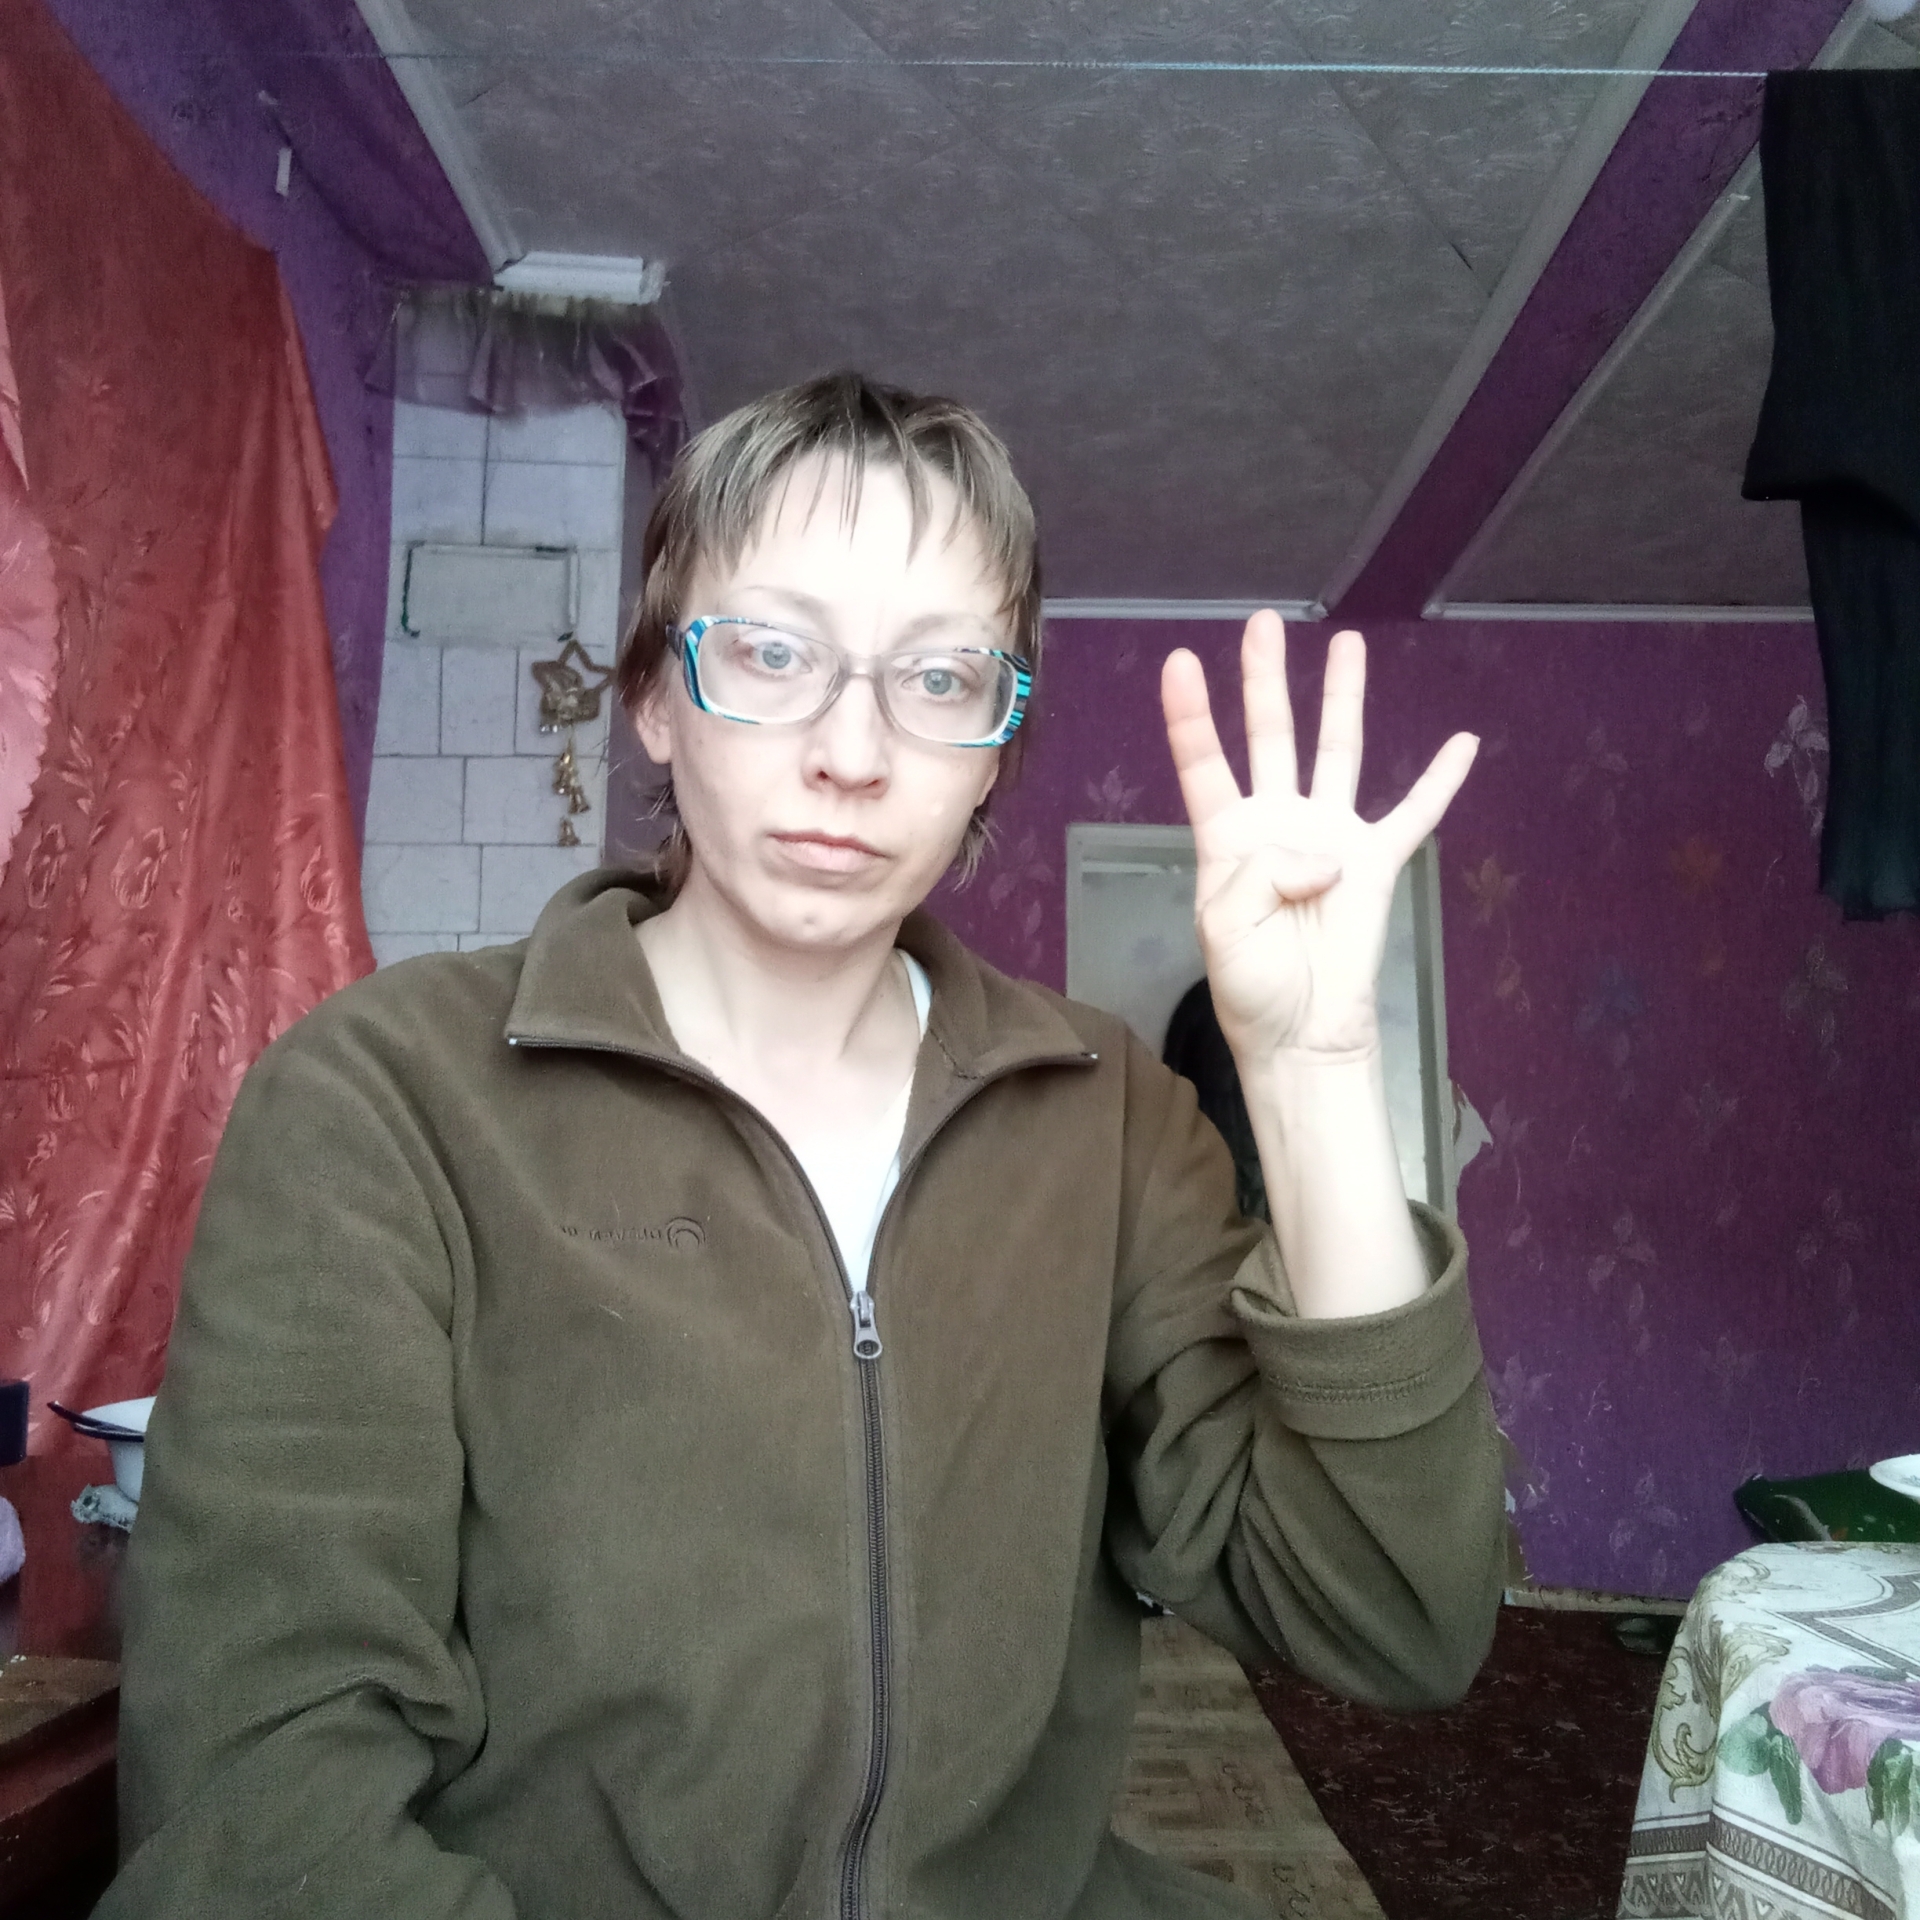
Label: noise